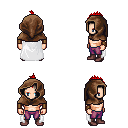
a pixel art fantasy rpg character, male body template, human, light skin, white cape, magenta pants, red mohawk hairstyle, cloth hood, leather bracers, maroon shoes, four views (front, back, left, right), 2x2 character sprite sheet, small pixel art, hard edges, no anti-aliasing